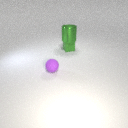
small green rubber cube to the right of small purple rubber sphere